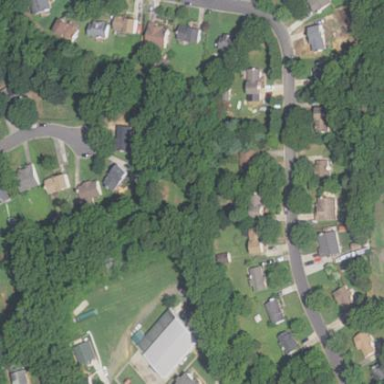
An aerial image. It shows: This residential area consists of single-family homes.